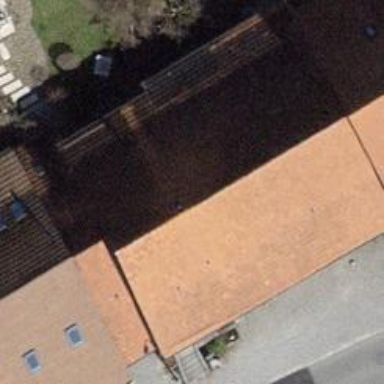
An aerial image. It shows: Building with tiled roof.